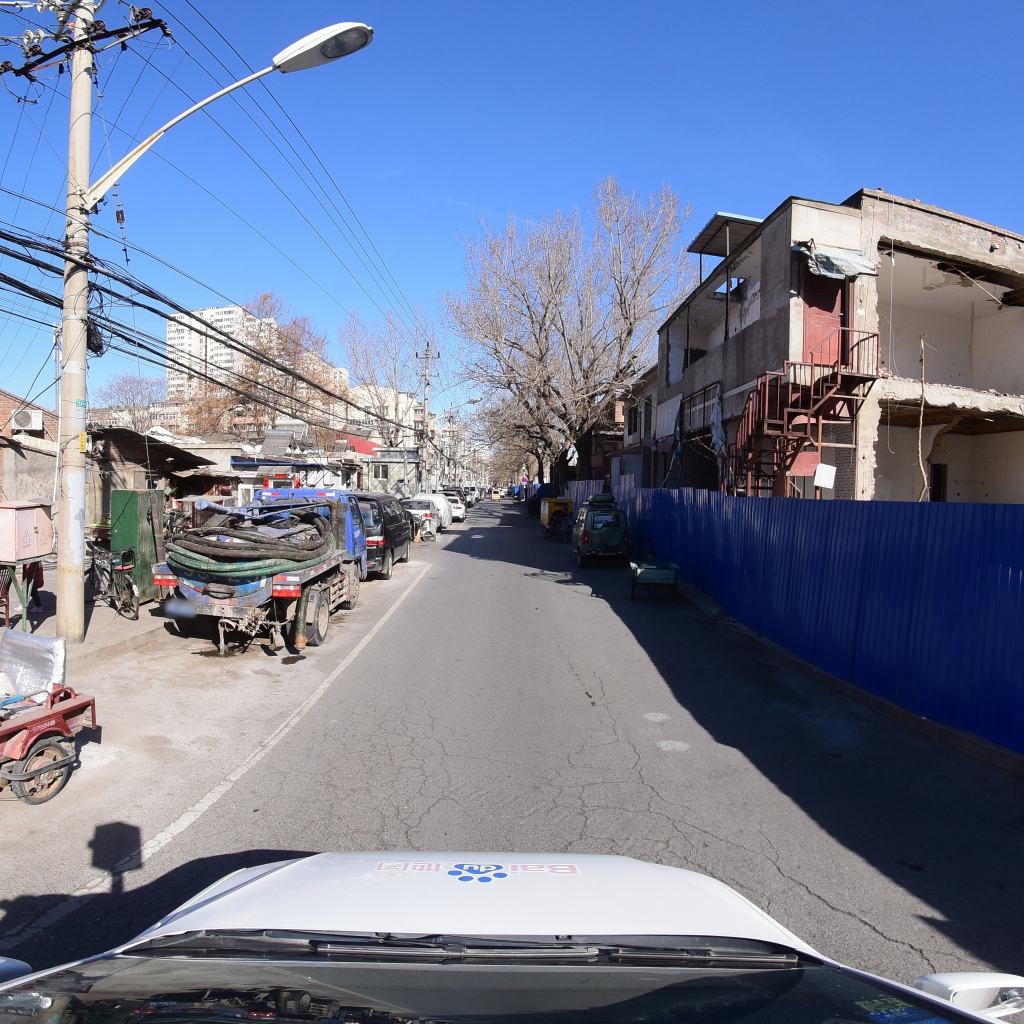
Region: Fengtai
Road damage annotations: alligator crack